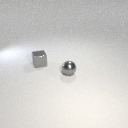
small gray metal sphere to the right of small gray metal cube